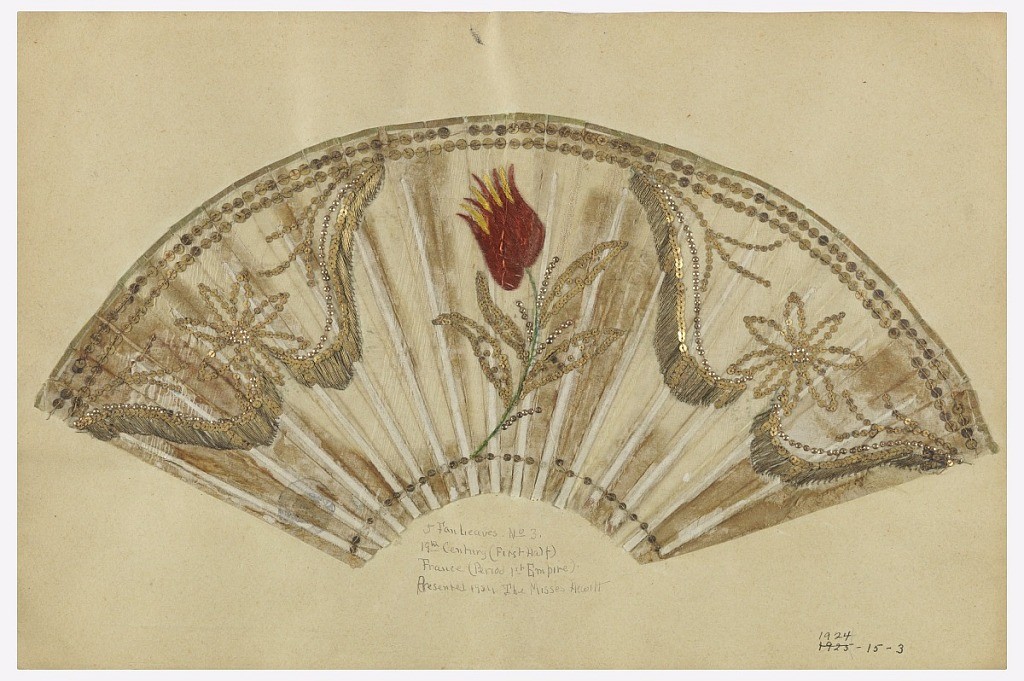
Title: Fan leaf
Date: early 19th century
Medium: Silk embroidered with silk and metallic yarn and sequins
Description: Unmounted pleated fan leaf, embroidered with silk and metallic yarns in the shape of a tulip, sequins.